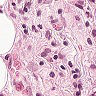
Metastatic tissue present: yes